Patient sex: F
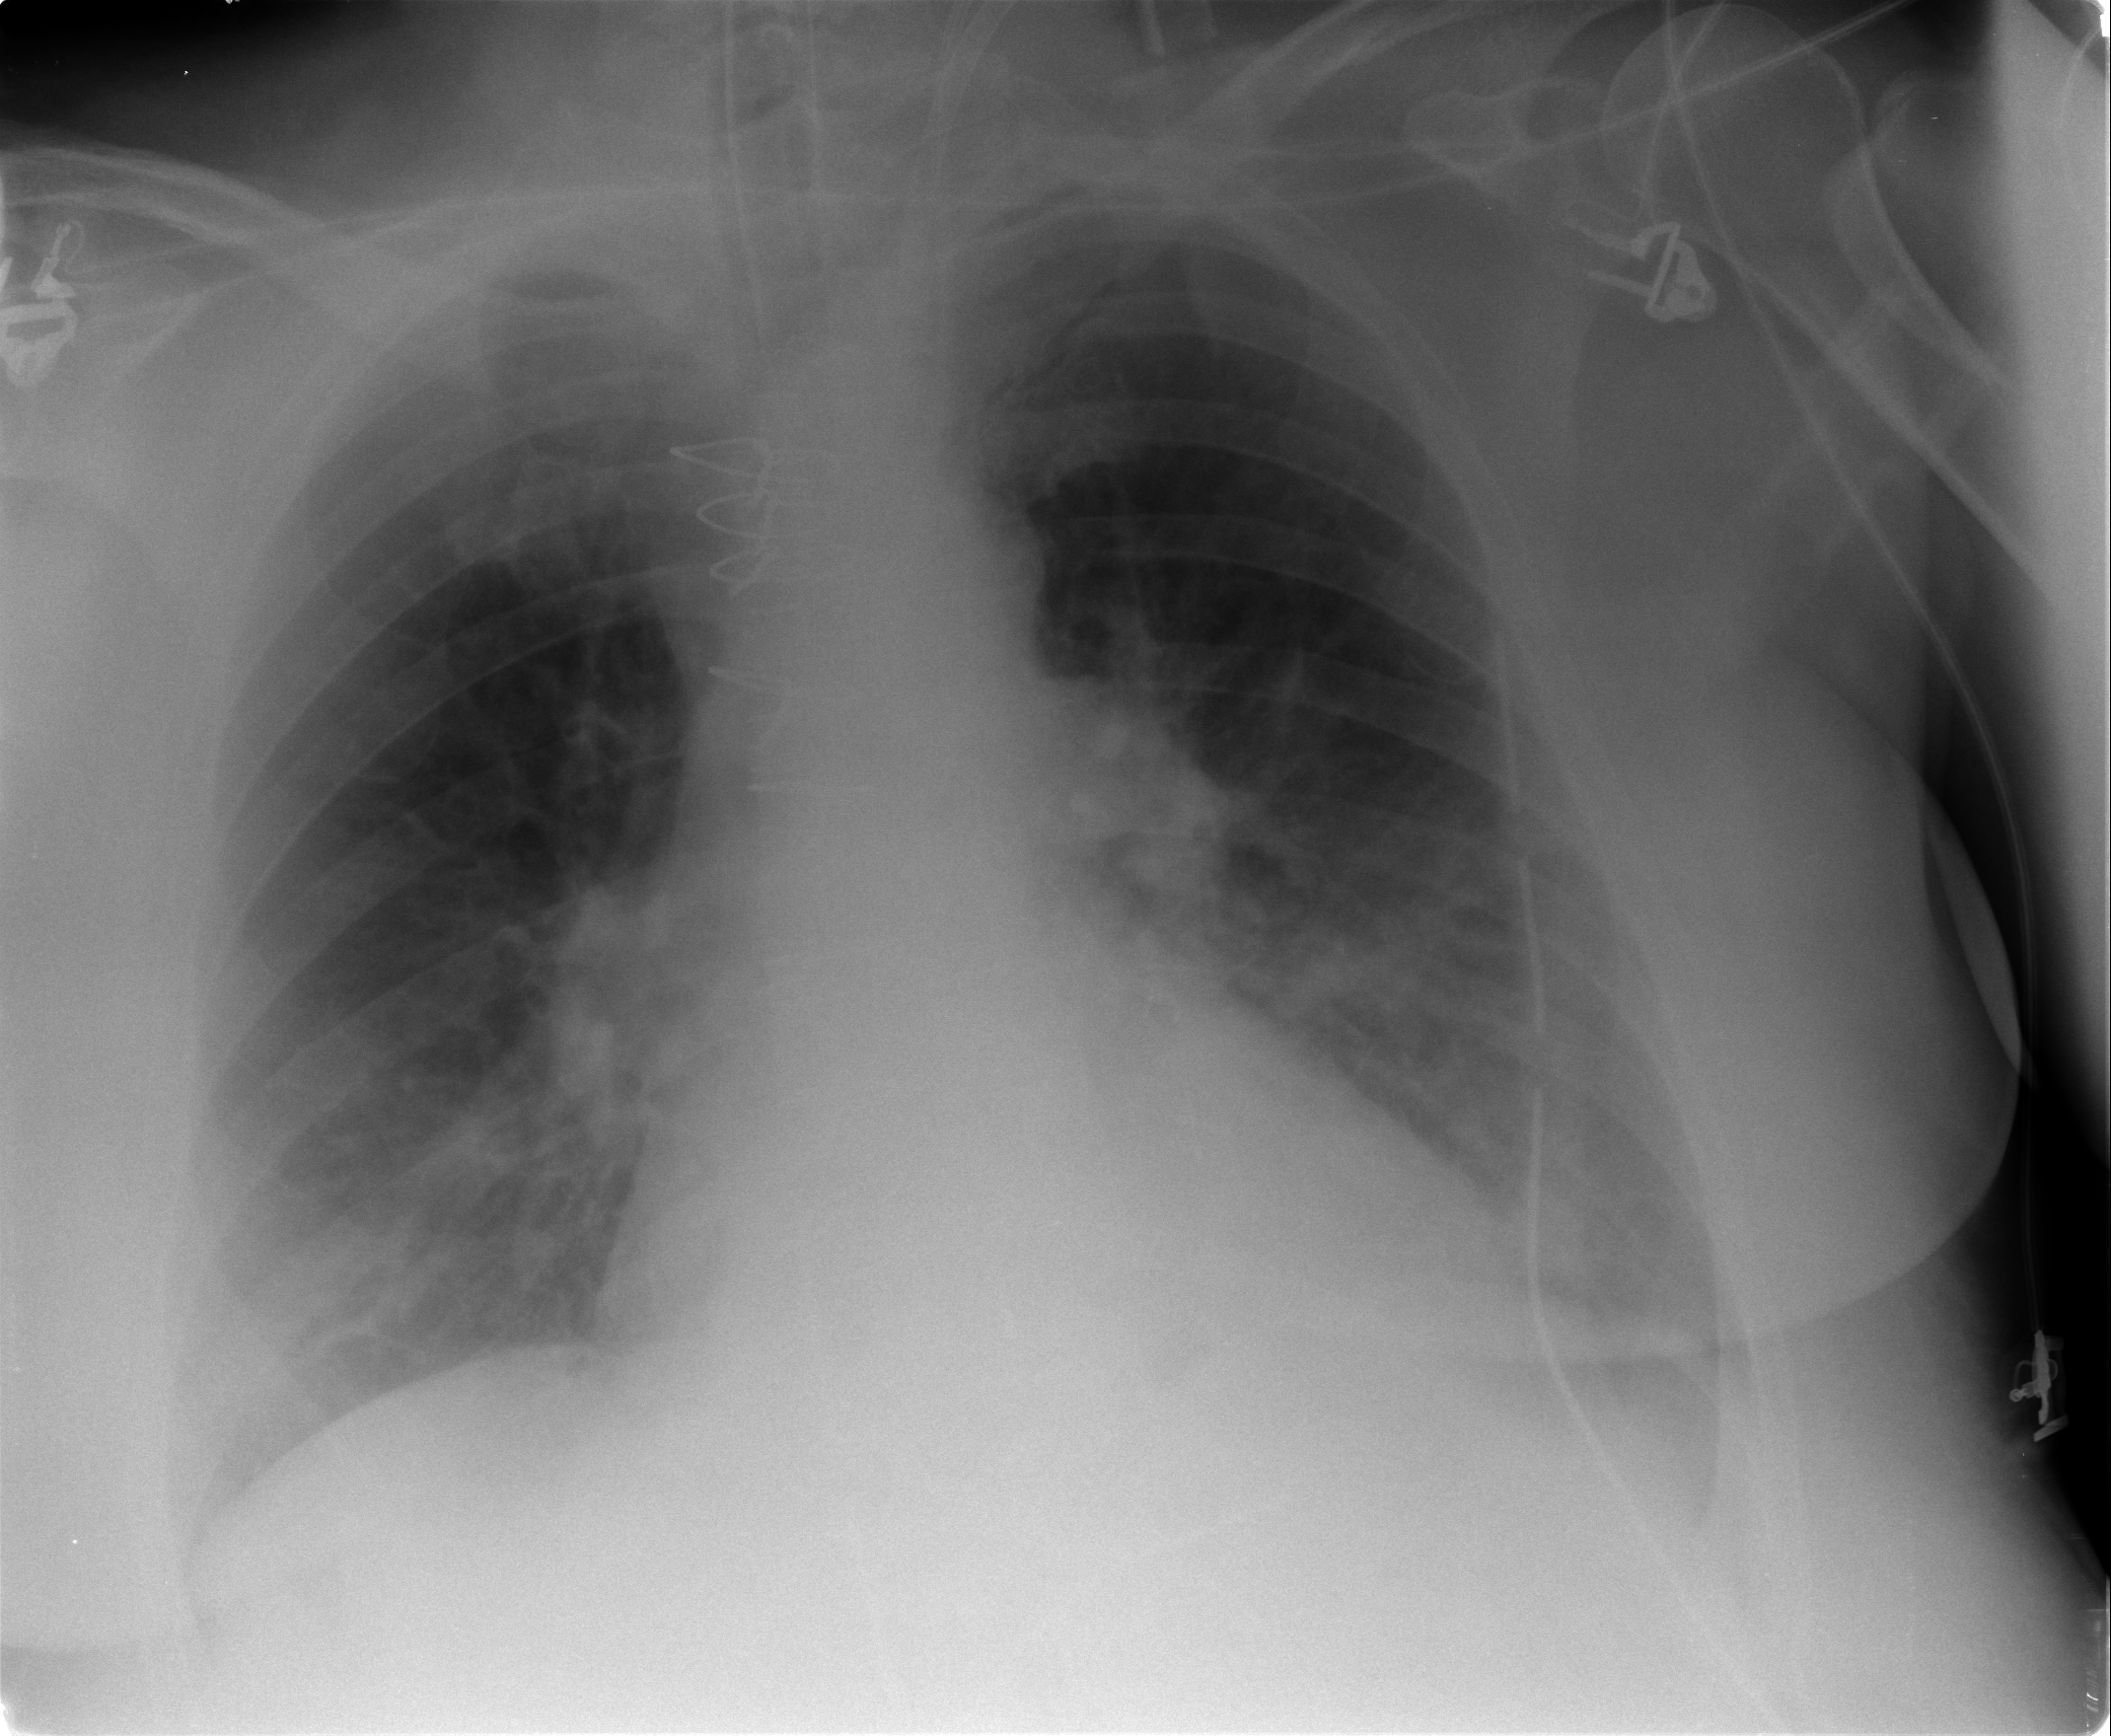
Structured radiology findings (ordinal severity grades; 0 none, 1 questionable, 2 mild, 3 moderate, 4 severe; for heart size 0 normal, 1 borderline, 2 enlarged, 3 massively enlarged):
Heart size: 2
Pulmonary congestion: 2
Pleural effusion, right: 0
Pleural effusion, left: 1
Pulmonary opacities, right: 0
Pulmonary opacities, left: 0
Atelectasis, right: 2
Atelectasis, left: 2